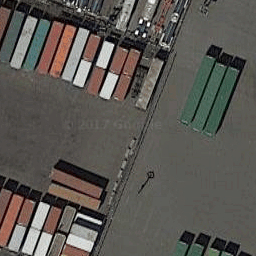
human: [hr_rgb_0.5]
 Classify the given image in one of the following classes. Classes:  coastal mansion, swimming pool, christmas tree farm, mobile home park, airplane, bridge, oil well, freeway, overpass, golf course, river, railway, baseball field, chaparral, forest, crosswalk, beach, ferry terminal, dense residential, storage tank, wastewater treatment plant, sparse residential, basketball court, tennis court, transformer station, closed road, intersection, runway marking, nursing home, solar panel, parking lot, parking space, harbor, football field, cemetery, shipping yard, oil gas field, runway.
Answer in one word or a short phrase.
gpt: shipping yard